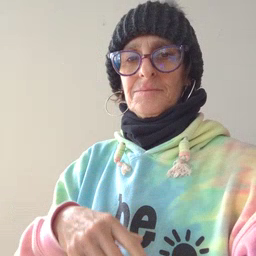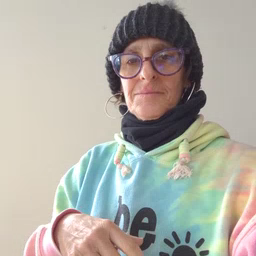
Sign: lamp